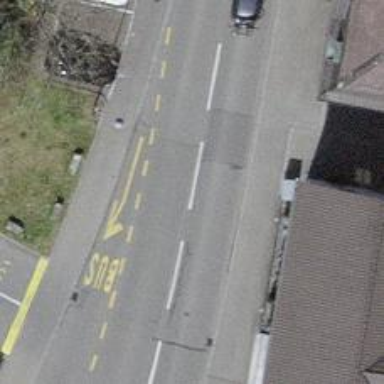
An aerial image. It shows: Residential road with asphalt surface and sidewalks on both sides.